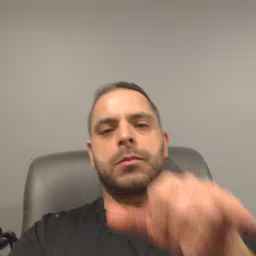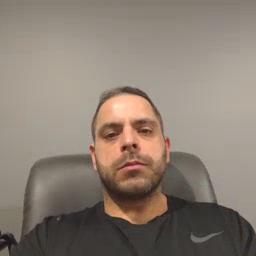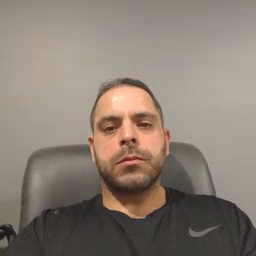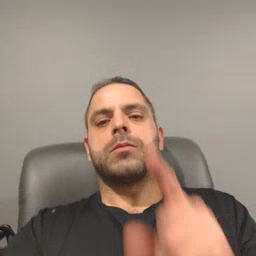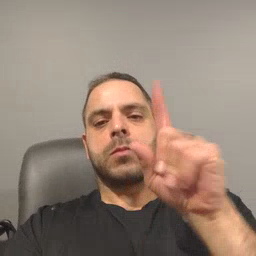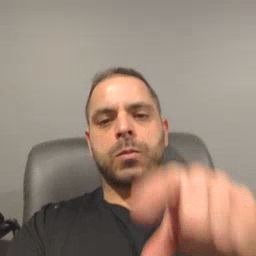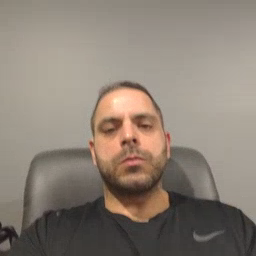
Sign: go